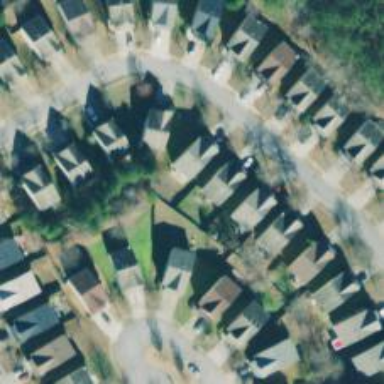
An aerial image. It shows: Neighborhood.